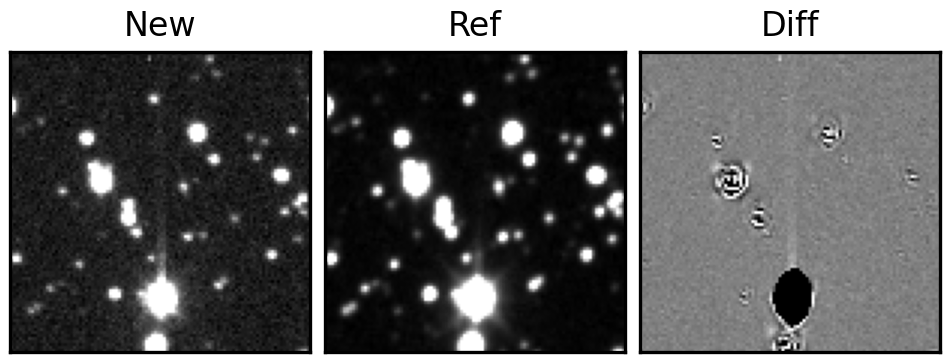
Label: bogus